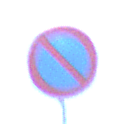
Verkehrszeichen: EingeschraenktesHalteverbot
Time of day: Dawn
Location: Outdoor (Urban)
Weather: PartlyCloudy
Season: NotSpecified
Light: Natural